Interaction volume radius: 10 \u00c5
Interaction volume height: 15 \u00c5
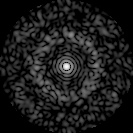
Disorder parameter: 0.8616